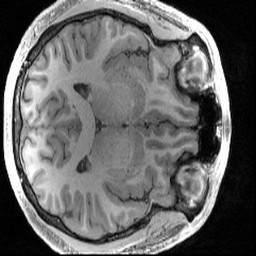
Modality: T1w
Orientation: axial
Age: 28
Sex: male
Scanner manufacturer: siemens
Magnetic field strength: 3 T
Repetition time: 2.4 s
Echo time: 0.00231 s